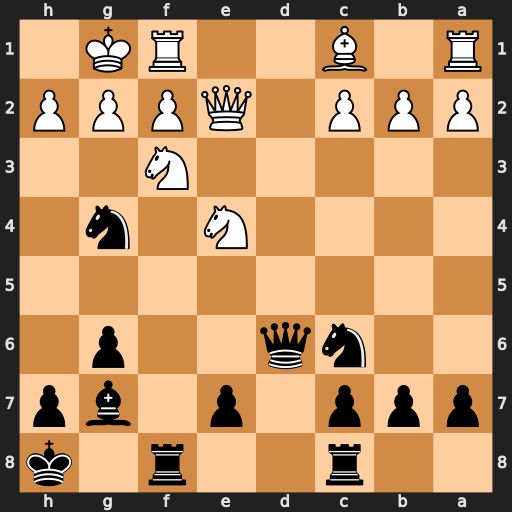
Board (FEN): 2r2r1k/ppp1p1bp/2nq2p1/8/4N1n1/5N2/PPP1QPPP/R1B2RK1
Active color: b
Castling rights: -
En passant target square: -
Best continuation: Nd4 Nxd6 Nxe2+